Question: For this question I'm using a stripped down, simplified version of my actual code.
The app is structured using the MVVM architecture. Say there's a Login screen. There are 3 files.
'ApiClient' file communicates with the server and gets the response. If the entered username and password are matched it calls the 'success' closure. It the matching fails, I'm passing a custom created 'NSError' object in the 'failure' closure.
'''
import Foundation
public class ApiClient {
public func login(#username: String, password: String, success: (data: AnyObject!) -> Void, failure: (error: NSError) -> Void) {
if username == "isuru" && password == "123" {
let jsonResponse = "Login Successful"
let data = jsonResponse.dataUsingEncoding(NSUTF8StringEncoding, allowLossyConversion: false)
success(data: data!)
} else {
let userInfo = [
NSLocalizedDescriptionKey: NSLocalizedString("Login Unsuccessful", comment: ""),
NSLocalizedFailureReasonErrorKey: NSLocalizedString("Wrong Email or Password", comment: ""),
NSLocalizedRecoverySuggestionErrorKey: NSLocalizedString("Please Try Again", comment: "")]
let error = NSError(domain: "AppErrorDomain", code: 1200, userInfo: userInfo)
failure(error: error)
}
}
}
'''
'LoginViewModel' acts as the middle man between the 'LoginViewController' and the 'ApiClient'.
'''
import Foundation
protocol LoginDelegate {
func loginCallFinished(status: Bool, error: NSError?)
}
class LoginViewModel {
private let api = ApiClient()
var delegate: LoginDelegate?
init() { }
func login(#username: String, password: String) {
api.login(username: username, password: password, success: { (data) -> Void in
if let delegate = self.delegate {
delegate.loginCallFinished(true, error: nil)
} else {
fatalError("Have you set the LoginDelegate?")
}
}) { (error) -> Void in
if let delegate = self.delegate {
delegate.loginCallFinished(false, error: error)
} else {
fatalError("Have you set the LoginDelegate?")
}
}
}
}
'''
From the 'LoginViewController', I call the 'login()' function in the 'LoginViewModel'. The response is returned to the view model and it calls the 'LoginDelegate''s function 'loginCallFinished()' and pass the parameter values accordingly.
'''
import UIKit
class LoginViewController: UIViewController, LoginDelegate {
private let loginViewModel = LoginViewModel()
override func viewDidLoad() {
super.viewDidLoad()
loginViewModel.delegate = self
loginViewModel.login(username: "isuru", password: "12")
}
// MARK: - LoginDelegate
func loginCallFinished(status: Bool, error: NSError?) {
if status {
println("Login Successful!")
} else {
if let error = error {
let alert = UIAlertView(title: error.localizedDescription, message: "\(error.localizedFailureReason)
\(error.localizedRecoverySuggestion)", delegate: nil, cancelButtonTitle: "OK")
alert.show()
}
}
}
}
'''
The logic works fine. My problem occurs when a login attempt fails. Say I enter a wrong username or a password, it returns that custom error object I create in the 'login()' function in the 'ApiClient' file. I retrieve it from 'LoginViewController' and displays the error in a 'UIAlertView'.
'''
if let error = error {
let alert = UIAlertView(title: error.localizedDescription, message: "\(error.localizedFailureReason)
\(error.localizedRecoverySuggestion)", delegate: nil, cancelButtonTitle: "OK")
alert.show()
}
'''
But this is what I see.

Even though I unwrap the 'error' object, I still get those brackets around the strings.
Anybody has an idea why this is happening?
Thank you.
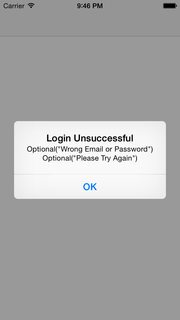
Answer: Your 'error' var is already unwrapped. The problem is that the strings 'error.localizedFailureReason' and 'error.localizedRecoverySuggestion' are not unwrapped. Either add an additional if-let layer for these, or explicitly unwrap them by printing like this:
'''
if let error = error {
let alert = UIAlertView(title: error.localizedDescription, message: "\(error.localizedFailureReason!)
\(error.localizedRecoverySuggestion!)", delegate: nil, cancelButtonTitle: "OK")
alert.show()
}
'''